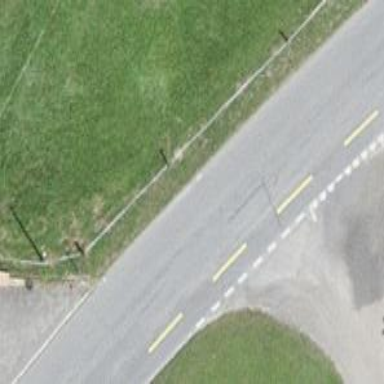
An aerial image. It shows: Bus stop along the road.